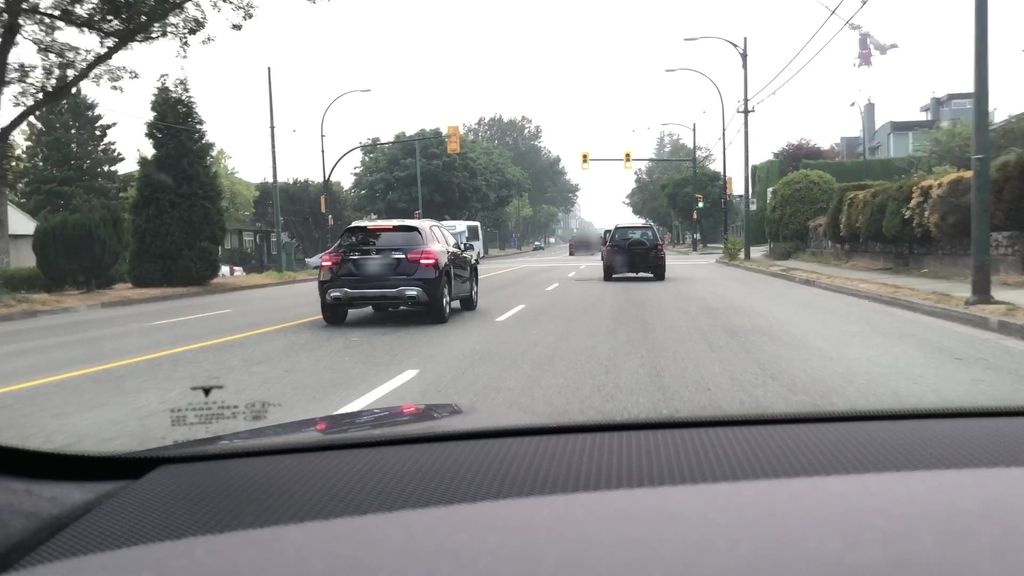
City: vancouver